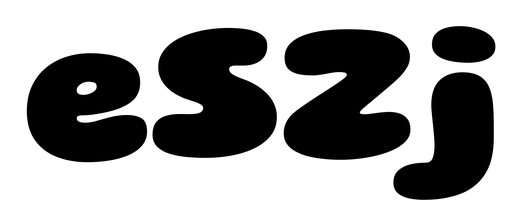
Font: Gluten_Black